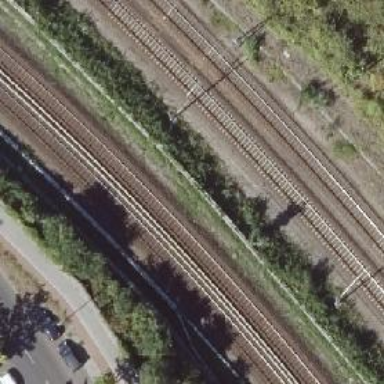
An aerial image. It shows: Electrified light rail railway.